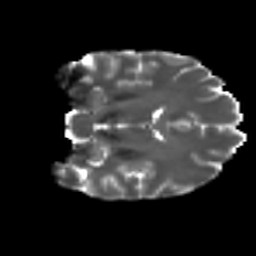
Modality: T2w
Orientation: coronal
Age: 33
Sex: female
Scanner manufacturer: ge
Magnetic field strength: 3 T
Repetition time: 7.8 s
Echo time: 0.0642 s